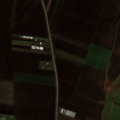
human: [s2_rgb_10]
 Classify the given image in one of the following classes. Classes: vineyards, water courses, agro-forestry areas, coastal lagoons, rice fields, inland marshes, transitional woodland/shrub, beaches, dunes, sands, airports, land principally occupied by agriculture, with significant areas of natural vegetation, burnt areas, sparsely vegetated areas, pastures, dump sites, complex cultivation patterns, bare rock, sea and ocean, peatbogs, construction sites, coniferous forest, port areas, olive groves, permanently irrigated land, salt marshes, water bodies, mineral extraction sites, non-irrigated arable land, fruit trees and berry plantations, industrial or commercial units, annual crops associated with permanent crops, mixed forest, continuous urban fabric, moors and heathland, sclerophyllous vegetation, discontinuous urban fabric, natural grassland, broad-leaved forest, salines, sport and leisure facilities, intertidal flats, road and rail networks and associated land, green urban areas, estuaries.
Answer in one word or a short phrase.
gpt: industrial or commercial units, non-irrigated arable land, pastures